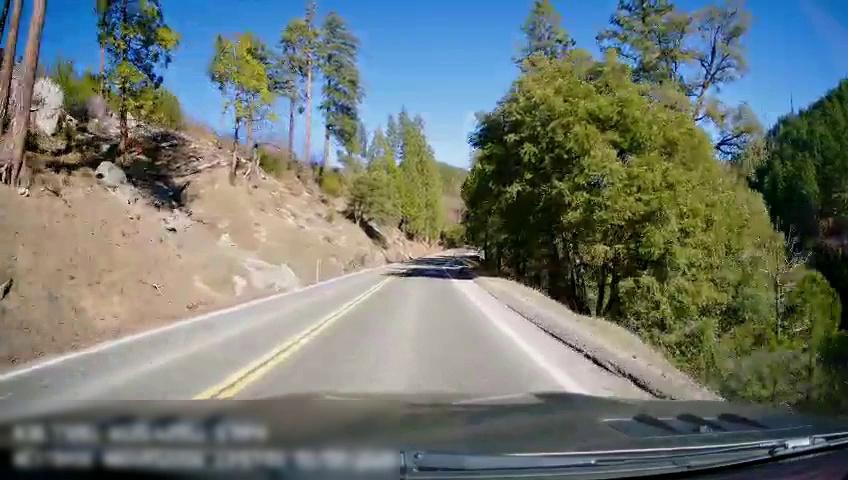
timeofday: Day
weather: Sunny
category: Drivable Space
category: Drivable Space
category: Lanes | Opposite Lane
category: Lanes | Current Lane
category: Lanes | Opposite Lane
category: Lanes | Current Lane